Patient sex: F
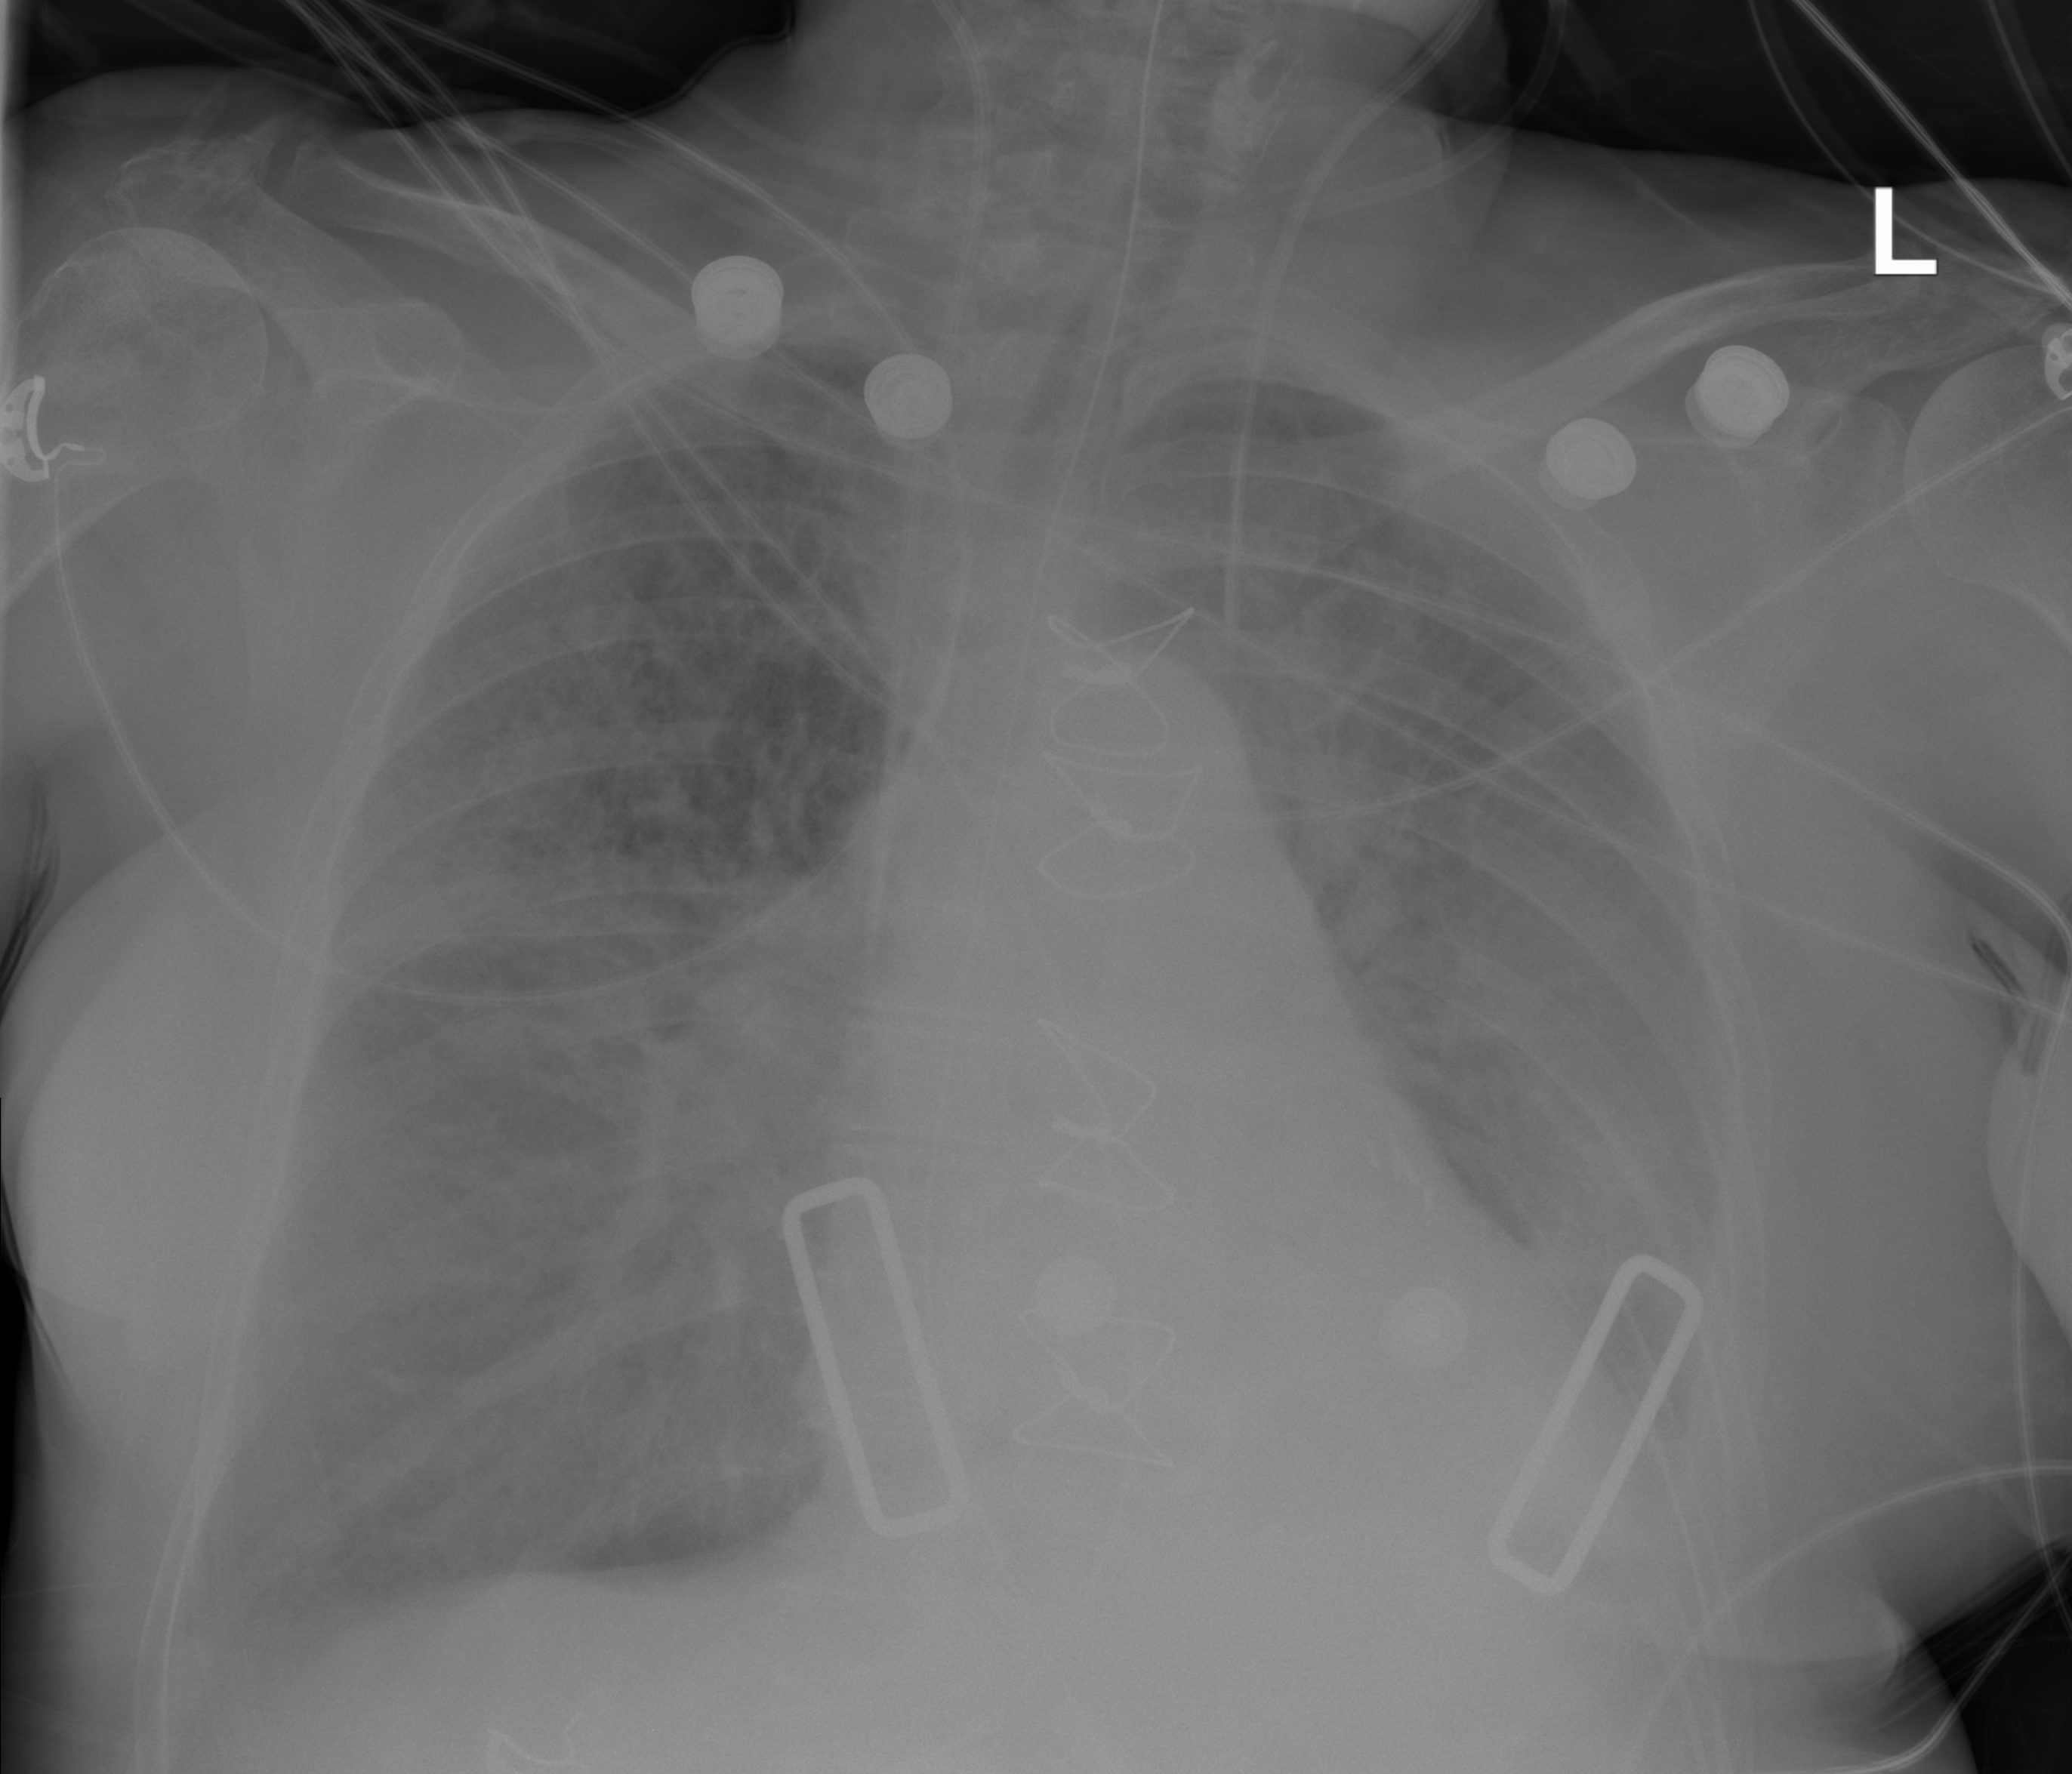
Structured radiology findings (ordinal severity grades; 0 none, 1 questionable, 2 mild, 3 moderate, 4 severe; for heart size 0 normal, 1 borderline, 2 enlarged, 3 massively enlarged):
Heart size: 0
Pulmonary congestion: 2
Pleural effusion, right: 2
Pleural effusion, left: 1
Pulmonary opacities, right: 2
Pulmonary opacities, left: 2
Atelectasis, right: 2
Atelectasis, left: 1